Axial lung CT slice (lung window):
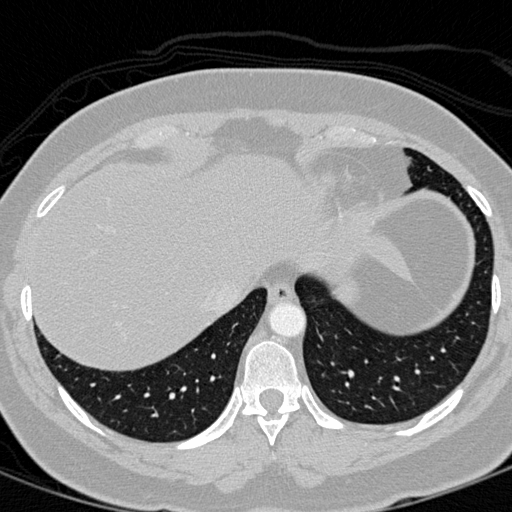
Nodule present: no